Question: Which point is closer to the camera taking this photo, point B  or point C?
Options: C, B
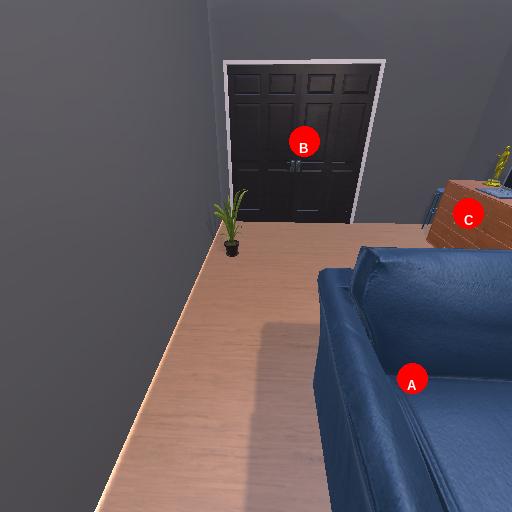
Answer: C